Field crop: maize
Growth stage: 2
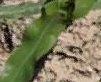
Species: maize